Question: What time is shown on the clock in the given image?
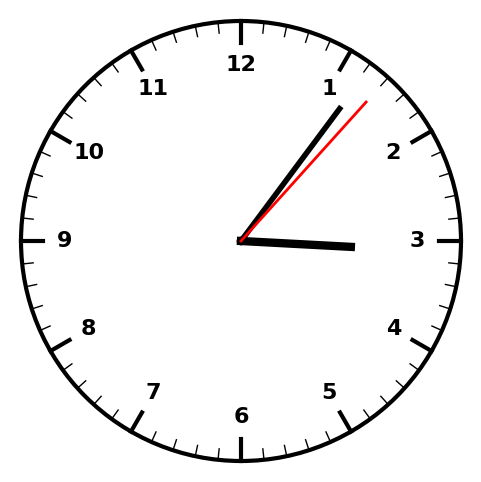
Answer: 03:06:07